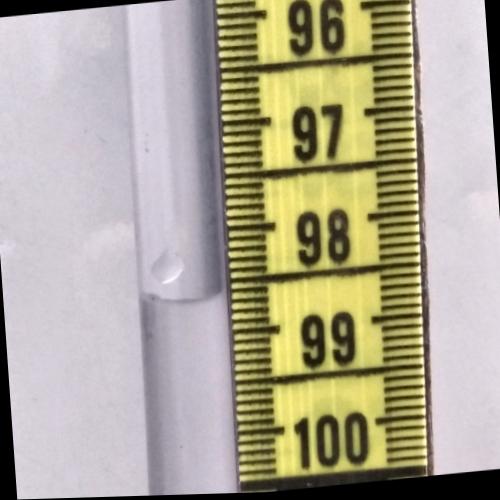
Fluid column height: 98.6 cm